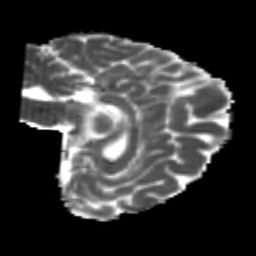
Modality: MD
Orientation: sagittal
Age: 22
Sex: female
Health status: healthy
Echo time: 0.074 s